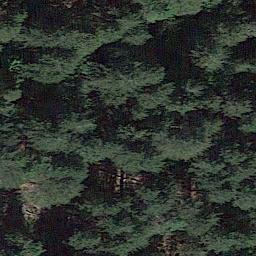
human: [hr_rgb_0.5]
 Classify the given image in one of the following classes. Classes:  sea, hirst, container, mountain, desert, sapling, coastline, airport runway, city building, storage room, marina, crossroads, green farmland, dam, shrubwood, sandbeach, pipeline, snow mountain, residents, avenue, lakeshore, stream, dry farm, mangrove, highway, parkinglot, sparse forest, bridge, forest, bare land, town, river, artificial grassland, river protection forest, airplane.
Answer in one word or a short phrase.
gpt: forest